Field crop: maize
Growth stage: 2
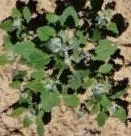
Species: chenopodium